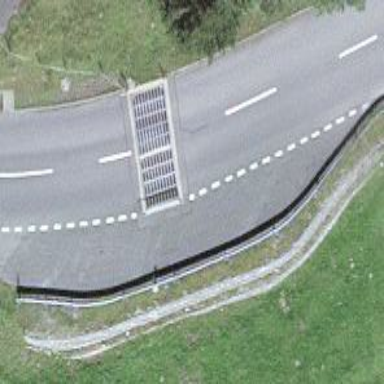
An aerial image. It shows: Cattle grid.